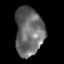
Tissue: lung
Cell type: Myeloid cells
Senescence score: 0.2426
Nuclear area (px): 1353
Mean DAPI intensity: 105.47